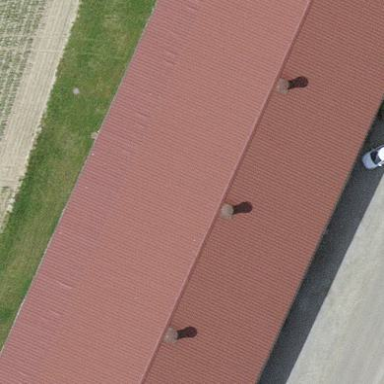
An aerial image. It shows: Building with gabled roof.